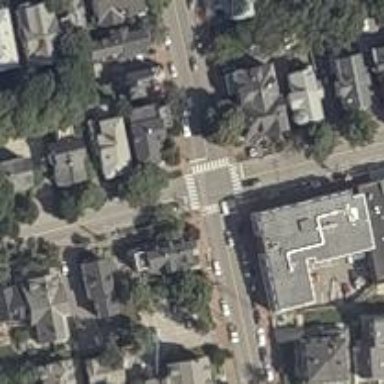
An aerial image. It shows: Uncontrolled zebra crossing.